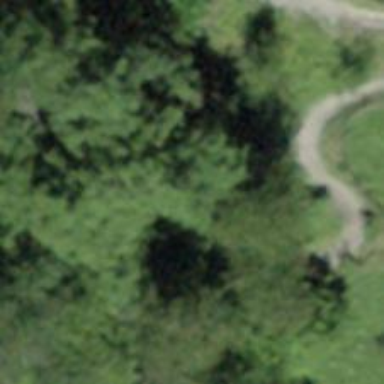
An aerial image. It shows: Kissing gate.